Interaction volume radius: 10 \u00c5
Interaction volume height: 25 \u00c5
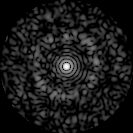
Disorder parameter: 0.8163